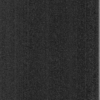
Label: dusty